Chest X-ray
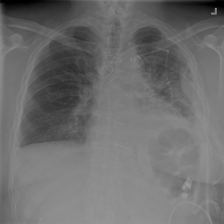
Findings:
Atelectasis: positive
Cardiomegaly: negative
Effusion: positive
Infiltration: negative
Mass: negative
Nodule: negative
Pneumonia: negative
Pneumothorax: negative
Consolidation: positive
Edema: negative
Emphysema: negative
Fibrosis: negative
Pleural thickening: negative
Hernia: negative